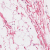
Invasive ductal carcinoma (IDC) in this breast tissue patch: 0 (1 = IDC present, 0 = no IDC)